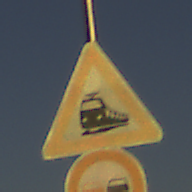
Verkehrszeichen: Bahnuebergang
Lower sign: Ueberholverbot
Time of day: SunriseSunset
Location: Outdoor (Nature)
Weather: Clear
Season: NotSpecified
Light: Natural